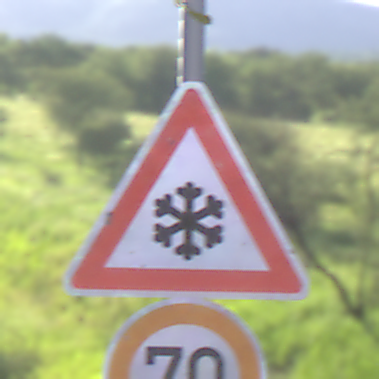
Verkehrszeichen: SchneeOderEisglaette
Zusatzzeichen unten: Geschwindigkeit70
Umgebung: Outdoor, RoadRail
Tageszeit: MorningAfternoon
Wetter: PartlyCloudy
Licht: Natural
Jahreszeit: NotSpecified
Kontrast: HighContrast